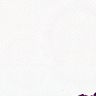
Metastatic tissue present: no